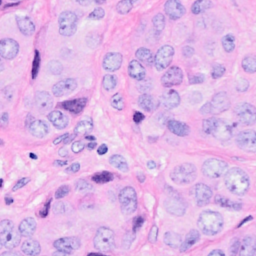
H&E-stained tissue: Breast